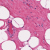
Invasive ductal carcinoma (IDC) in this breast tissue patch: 0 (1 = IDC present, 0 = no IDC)